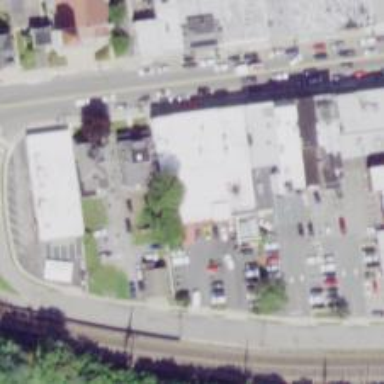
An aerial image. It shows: Supermarket.